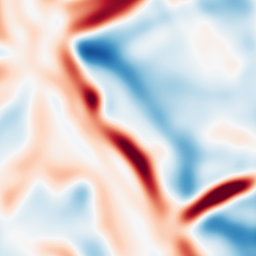
Category: multiscale
Decomposition family: log
Decomposition parameters: sigma: 10
Upsampling method: linear_exact
Upsampling parameters: scale: 4
Upsampling scale: 4